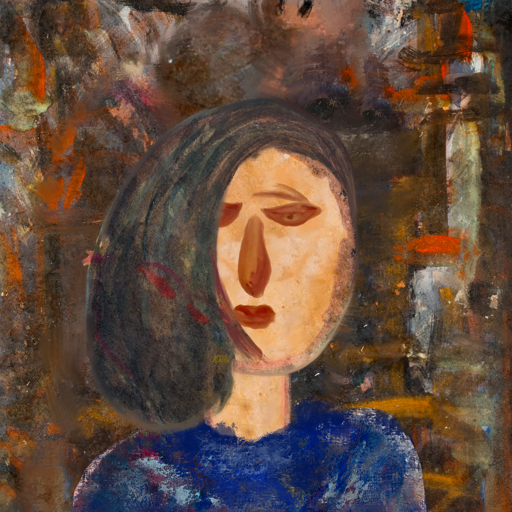
Background: GypsyQueen, Head And Neck Front: Childish, Face Front: Pious_Lady, Bust: Irani, Hair Front: Gypsy_Mother, Head Accessory: Blank, Second Necklace: Blank, Necklace: Blank, Baby: Blank